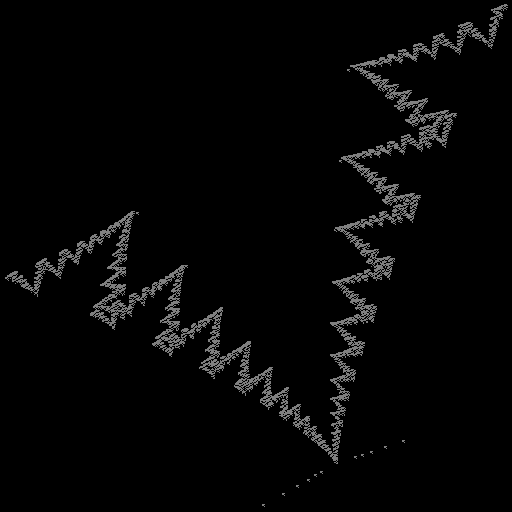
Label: zigzag